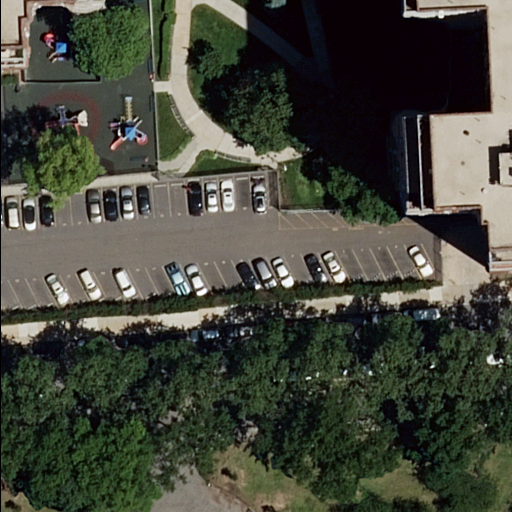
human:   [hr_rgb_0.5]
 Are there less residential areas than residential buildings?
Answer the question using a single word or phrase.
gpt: yes

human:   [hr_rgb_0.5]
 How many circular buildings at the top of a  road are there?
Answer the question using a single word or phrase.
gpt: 0

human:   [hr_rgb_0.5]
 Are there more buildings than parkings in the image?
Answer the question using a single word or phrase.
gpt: yes

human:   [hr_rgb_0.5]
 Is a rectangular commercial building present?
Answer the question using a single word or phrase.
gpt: no

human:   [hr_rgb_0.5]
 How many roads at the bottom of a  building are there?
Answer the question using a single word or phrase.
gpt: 5

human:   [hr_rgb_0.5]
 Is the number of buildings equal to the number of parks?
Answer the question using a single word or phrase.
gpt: no

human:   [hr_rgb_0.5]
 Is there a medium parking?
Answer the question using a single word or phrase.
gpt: no

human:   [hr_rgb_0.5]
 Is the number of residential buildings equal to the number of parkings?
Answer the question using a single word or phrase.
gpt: no

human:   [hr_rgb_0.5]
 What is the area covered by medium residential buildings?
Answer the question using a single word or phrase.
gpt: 0m2

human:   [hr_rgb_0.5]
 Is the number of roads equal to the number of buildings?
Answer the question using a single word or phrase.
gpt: no

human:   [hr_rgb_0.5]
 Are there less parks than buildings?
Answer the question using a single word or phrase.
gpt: yes

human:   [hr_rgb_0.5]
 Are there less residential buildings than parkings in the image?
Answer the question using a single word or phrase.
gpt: no

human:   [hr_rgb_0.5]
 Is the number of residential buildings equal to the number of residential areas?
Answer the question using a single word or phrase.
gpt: no

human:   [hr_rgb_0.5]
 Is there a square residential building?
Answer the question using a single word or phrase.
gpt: no

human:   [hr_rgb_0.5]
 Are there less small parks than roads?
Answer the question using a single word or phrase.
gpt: yes

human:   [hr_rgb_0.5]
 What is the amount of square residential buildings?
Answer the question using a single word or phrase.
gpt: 0

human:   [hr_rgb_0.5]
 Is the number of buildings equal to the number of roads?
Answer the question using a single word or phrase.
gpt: no

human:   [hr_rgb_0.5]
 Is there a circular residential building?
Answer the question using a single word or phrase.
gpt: no

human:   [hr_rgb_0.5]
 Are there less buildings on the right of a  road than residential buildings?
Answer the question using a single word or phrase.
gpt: yes

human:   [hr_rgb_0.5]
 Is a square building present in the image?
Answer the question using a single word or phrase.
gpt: no

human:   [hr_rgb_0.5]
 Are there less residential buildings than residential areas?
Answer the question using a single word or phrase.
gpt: no

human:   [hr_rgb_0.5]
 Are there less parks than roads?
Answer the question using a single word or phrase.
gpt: yes

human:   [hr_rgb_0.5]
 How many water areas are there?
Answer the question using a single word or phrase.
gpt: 0

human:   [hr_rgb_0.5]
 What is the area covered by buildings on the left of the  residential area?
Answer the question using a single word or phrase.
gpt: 65m2

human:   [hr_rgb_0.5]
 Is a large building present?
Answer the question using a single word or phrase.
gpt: yes

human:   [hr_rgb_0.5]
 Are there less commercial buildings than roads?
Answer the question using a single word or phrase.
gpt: yes

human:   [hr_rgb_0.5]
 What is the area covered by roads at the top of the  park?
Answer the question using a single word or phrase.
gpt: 0m2

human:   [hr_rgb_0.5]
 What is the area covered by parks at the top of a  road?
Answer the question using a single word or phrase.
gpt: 0m2

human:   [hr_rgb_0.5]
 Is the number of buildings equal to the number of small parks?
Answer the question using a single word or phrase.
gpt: no

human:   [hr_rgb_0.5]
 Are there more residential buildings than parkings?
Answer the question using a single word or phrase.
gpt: yes

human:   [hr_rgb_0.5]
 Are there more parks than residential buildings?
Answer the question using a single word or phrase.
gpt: no

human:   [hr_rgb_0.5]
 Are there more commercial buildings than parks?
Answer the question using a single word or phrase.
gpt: no

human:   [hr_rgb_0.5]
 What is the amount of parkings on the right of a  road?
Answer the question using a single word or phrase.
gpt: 0

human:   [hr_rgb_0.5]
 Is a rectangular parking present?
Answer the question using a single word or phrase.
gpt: no

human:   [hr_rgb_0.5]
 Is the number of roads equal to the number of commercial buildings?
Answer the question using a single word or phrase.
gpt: no

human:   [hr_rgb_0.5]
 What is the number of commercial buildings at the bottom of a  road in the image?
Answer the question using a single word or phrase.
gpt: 0